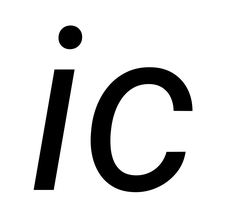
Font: Roboto-Italic_Italic